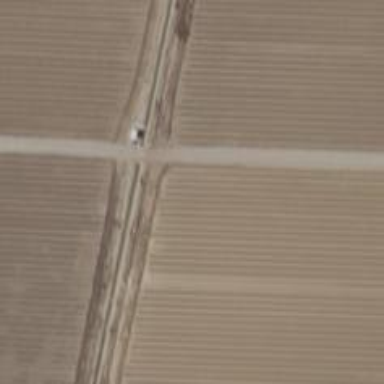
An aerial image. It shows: Irrigation culvert tunnel for service purposes.